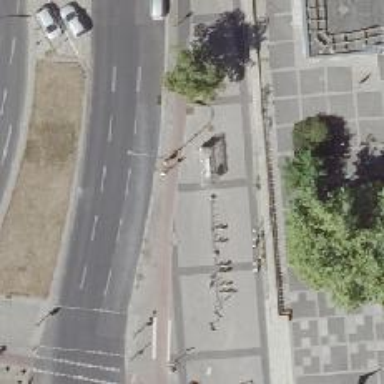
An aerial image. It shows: Platform for public transport with shelter.